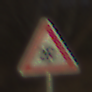
Verkehrszeichen: SchneeOderEisglaette
Umgebung: Outdoor, Nature
Tageszeit: SunriseSunset
Wetter: Clear
Licht: Natural
Jahreszeit: NotSpecified
Kontrast: HighContrast